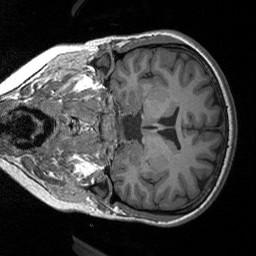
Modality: T1w
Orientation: coronal
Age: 22
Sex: female
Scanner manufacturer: siemens
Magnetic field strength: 3 T
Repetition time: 1.9 s
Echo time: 0.00227 s